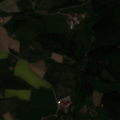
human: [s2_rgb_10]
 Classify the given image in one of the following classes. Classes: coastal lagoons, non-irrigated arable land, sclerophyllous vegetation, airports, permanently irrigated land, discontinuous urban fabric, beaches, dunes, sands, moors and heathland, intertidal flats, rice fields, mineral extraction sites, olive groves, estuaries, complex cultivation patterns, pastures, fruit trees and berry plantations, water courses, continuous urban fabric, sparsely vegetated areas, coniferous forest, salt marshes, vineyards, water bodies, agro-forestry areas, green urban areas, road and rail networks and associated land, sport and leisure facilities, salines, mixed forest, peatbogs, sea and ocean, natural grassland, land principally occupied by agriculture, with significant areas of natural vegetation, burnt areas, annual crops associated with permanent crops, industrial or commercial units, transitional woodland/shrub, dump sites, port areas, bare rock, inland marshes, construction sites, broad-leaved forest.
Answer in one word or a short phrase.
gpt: non-irrigated arable land, land principally occupied by agriculture, with significant areas of natural vegetation, coniferous forest, mixed forest